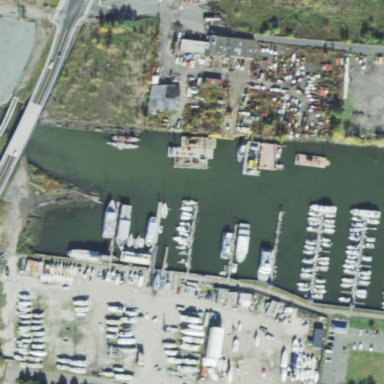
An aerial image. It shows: Boatyard along the waterway.